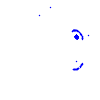
Particle: pion